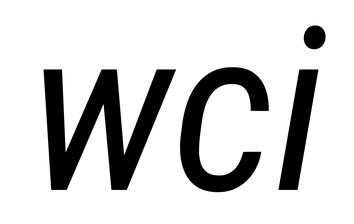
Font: Roboto-Italic_Condensed_Italic